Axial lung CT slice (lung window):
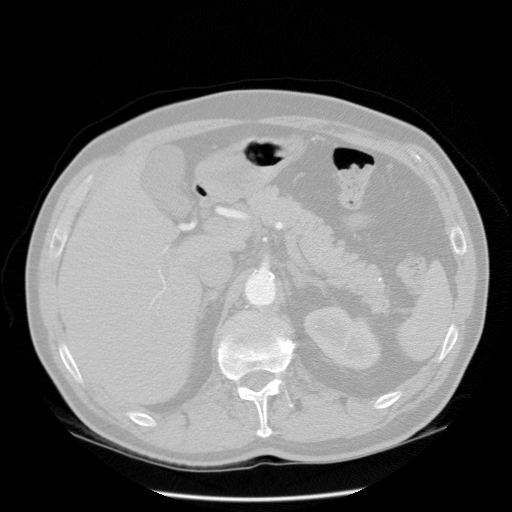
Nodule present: no